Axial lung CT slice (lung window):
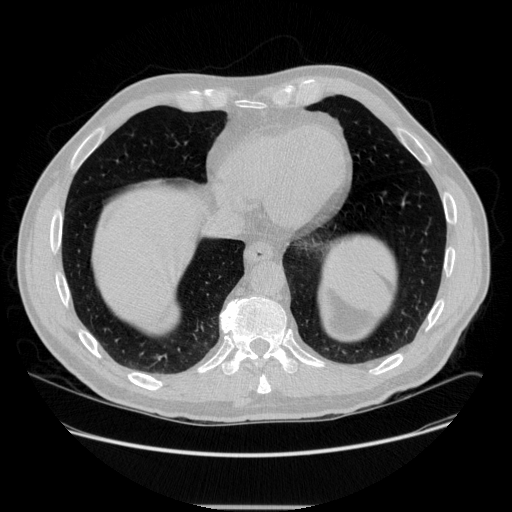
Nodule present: no